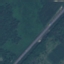
Land use / land cover class: Highway